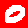
Digit: 0